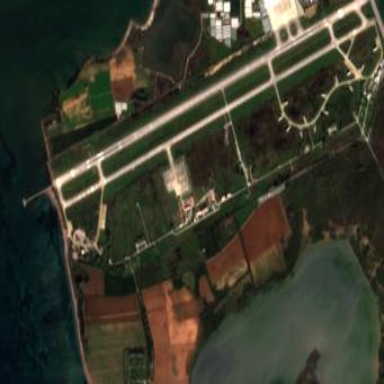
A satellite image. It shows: Military airfield located within aerodrome.